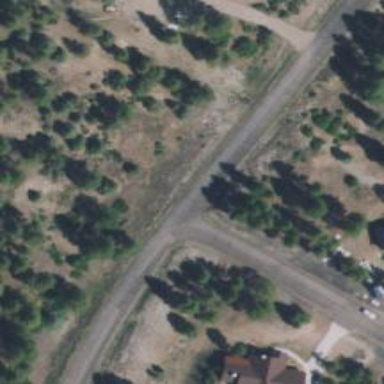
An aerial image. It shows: Unclassified road with asphalt surface.